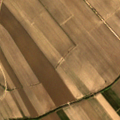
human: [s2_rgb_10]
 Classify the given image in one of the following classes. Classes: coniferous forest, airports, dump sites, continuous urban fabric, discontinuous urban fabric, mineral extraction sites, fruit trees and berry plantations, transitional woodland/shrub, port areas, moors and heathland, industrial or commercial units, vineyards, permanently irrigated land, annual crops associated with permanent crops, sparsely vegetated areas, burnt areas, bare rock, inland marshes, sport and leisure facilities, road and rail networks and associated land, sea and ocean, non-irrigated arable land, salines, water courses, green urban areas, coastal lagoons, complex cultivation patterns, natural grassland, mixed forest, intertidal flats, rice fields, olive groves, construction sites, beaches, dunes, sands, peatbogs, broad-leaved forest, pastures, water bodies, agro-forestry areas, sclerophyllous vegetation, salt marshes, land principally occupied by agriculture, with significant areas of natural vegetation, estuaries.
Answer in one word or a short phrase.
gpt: permanently irrigated land